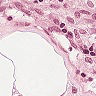
Metastatic tissue present: no